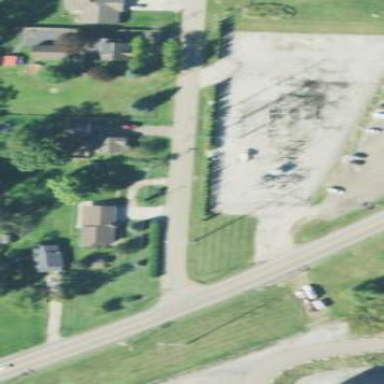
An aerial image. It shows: Distribution substation surrounded by fence.